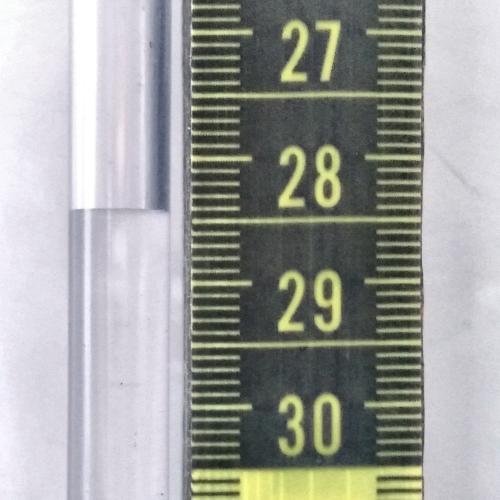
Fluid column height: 28.4 cm